Question: I'm trying to create a three row layout using flexbox which is responsive (there can be multiple columns of three rows).

The second row (dark blue boxes) should auto-grow in order to accommodate the number of 'li' inside.
The bottom row should always be aligned to the bottom of the page, so that the words Unserved penalties are aligned between both columns (there may be more columns but two seems like a good sample).
I've tried various things,
- 'absolute''bottom: 0'- 'align-self'
The trouble I'm running into is aligning the "Unserved Penalties" div to the bottom of the parent div.
Any help would be appreciated - I'm trying to do this without the use of JS if possible, using CSS only.
I've uploaded a simplified fiddle of this here <URL>
I have tried using bootstrap but can't get it to make the two divs side by side (Team A and Team B) the same size, so switched to flexbox to accomplish this.
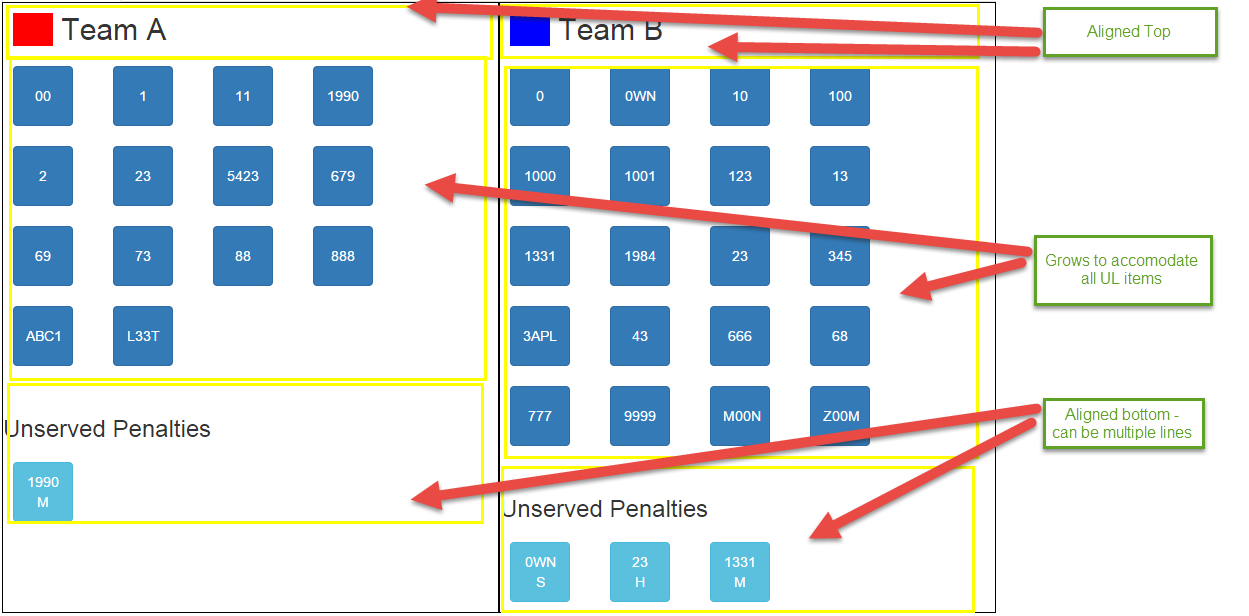
Answer: Mitch take a look at this updated fiddle
<URL>
Edited the following CSS to be
'''
.playerNumbers {
overflow: auto;
flex:1;
}
.team-container {
border: 1px solid black;
flex: 1;
min-width: 25%;
display:flex;
flex-direction:column;
}
'''
I made .team-container a flex element and direction of column. I then made its child element .playersNumber have a flex:1 property. This tells it to take all the available space when it sibling elements do not have a flex property associated with it. By default the flex property is flex:0, meaning it will take the normal element space
Quote from <URL>
> FLEXThe flex property is applied to flex items. It's a shorthand property
that combines the flex-grow, flex-shrink, and flex-basis properties
into one declaration. The flex-grow and flex-shrink properties both
take a unitless value that defines how much space each element should
take up in proportion to one another. By default, flex-grow is 0 and
flex-shrink is 1, meaning that all the elements will be in proportion
to one another. The flex-basis property defines the size of elements
before extra space is distributed and its default value is auto.The latter two properties are optional, so if we simply apply the
declaration flex: 1; to the .nav class, it changes the flex-grow value
to 1. The other flex item in the same flex container is the h1 element
with the class .logo, and since flex-grow is 0 by default, the .nav
will always take up more space than the .logo.
Another decent blog post on flexbox <URL>